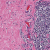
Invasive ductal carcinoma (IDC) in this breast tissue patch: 0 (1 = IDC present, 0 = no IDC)